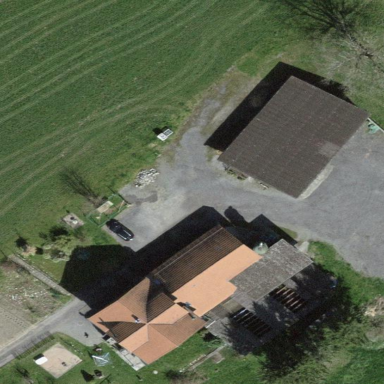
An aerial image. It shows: Farmyard area.